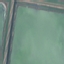
Label: SeaLake